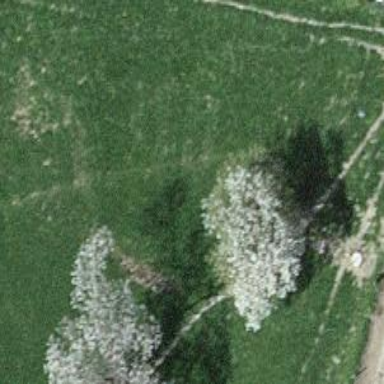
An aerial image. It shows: Single tag "natural: tree."